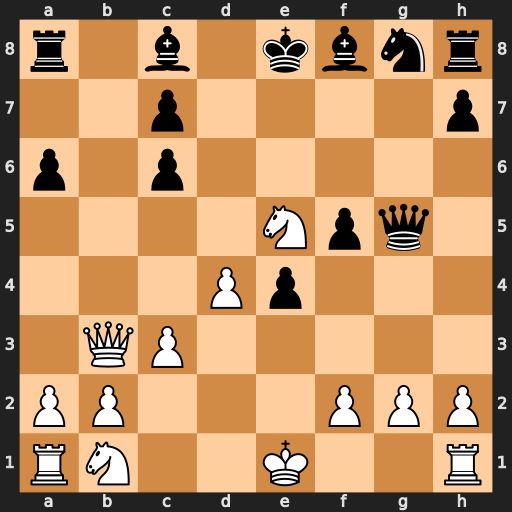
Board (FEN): r1b1kbnr/2p4p/p1p5/4Npq1/3Pp3/1QP5/PP3PPP/RN2K2R
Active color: w
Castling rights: KQkq
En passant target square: -
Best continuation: Qf7+ Kd8 Qxf8#